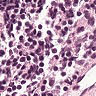
Metastatic tissue present: no